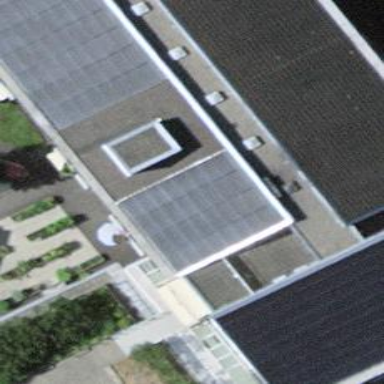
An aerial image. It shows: Solar photovoltaic panel generator.